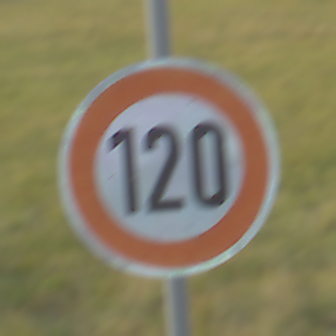
Verkehrszeichen: Geschwindigkeit120
Umgebung: Outdoor, Nature
Tageszeit: SunriseSunset
Wetter: PartlyCloudy
Licht: Natural
Jahreszeit: NotSpecified
Kontrast: MediumContrast